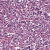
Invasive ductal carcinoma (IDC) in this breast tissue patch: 1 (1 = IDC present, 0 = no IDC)